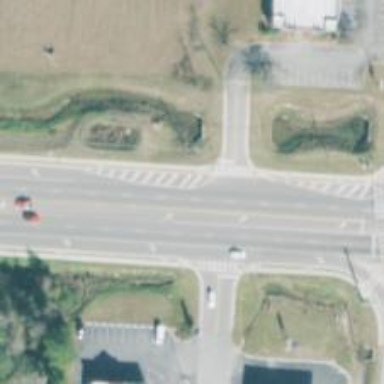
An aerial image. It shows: Marked crossing on the road.